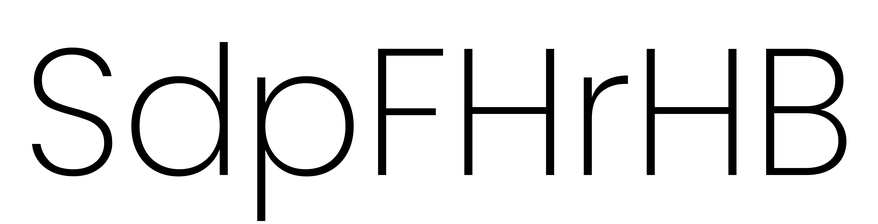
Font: Poppins-ExtraLight